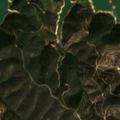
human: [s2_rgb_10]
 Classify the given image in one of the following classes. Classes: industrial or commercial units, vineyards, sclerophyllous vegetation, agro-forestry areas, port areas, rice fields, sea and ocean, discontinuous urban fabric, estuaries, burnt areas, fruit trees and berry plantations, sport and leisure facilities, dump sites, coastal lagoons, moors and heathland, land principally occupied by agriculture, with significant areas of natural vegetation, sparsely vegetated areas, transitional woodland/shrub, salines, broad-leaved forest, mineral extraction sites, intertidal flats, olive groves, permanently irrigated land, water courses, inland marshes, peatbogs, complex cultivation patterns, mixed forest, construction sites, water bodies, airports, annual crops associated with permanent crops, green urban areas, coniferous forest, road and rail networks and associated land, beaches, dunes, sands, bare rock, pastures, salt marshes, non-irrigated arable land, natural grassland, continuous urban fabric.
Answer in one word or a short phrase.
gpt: broad-leaved forest, sclerophyllous vegetation, transitional woodland/shrub, water bodies